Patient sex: F
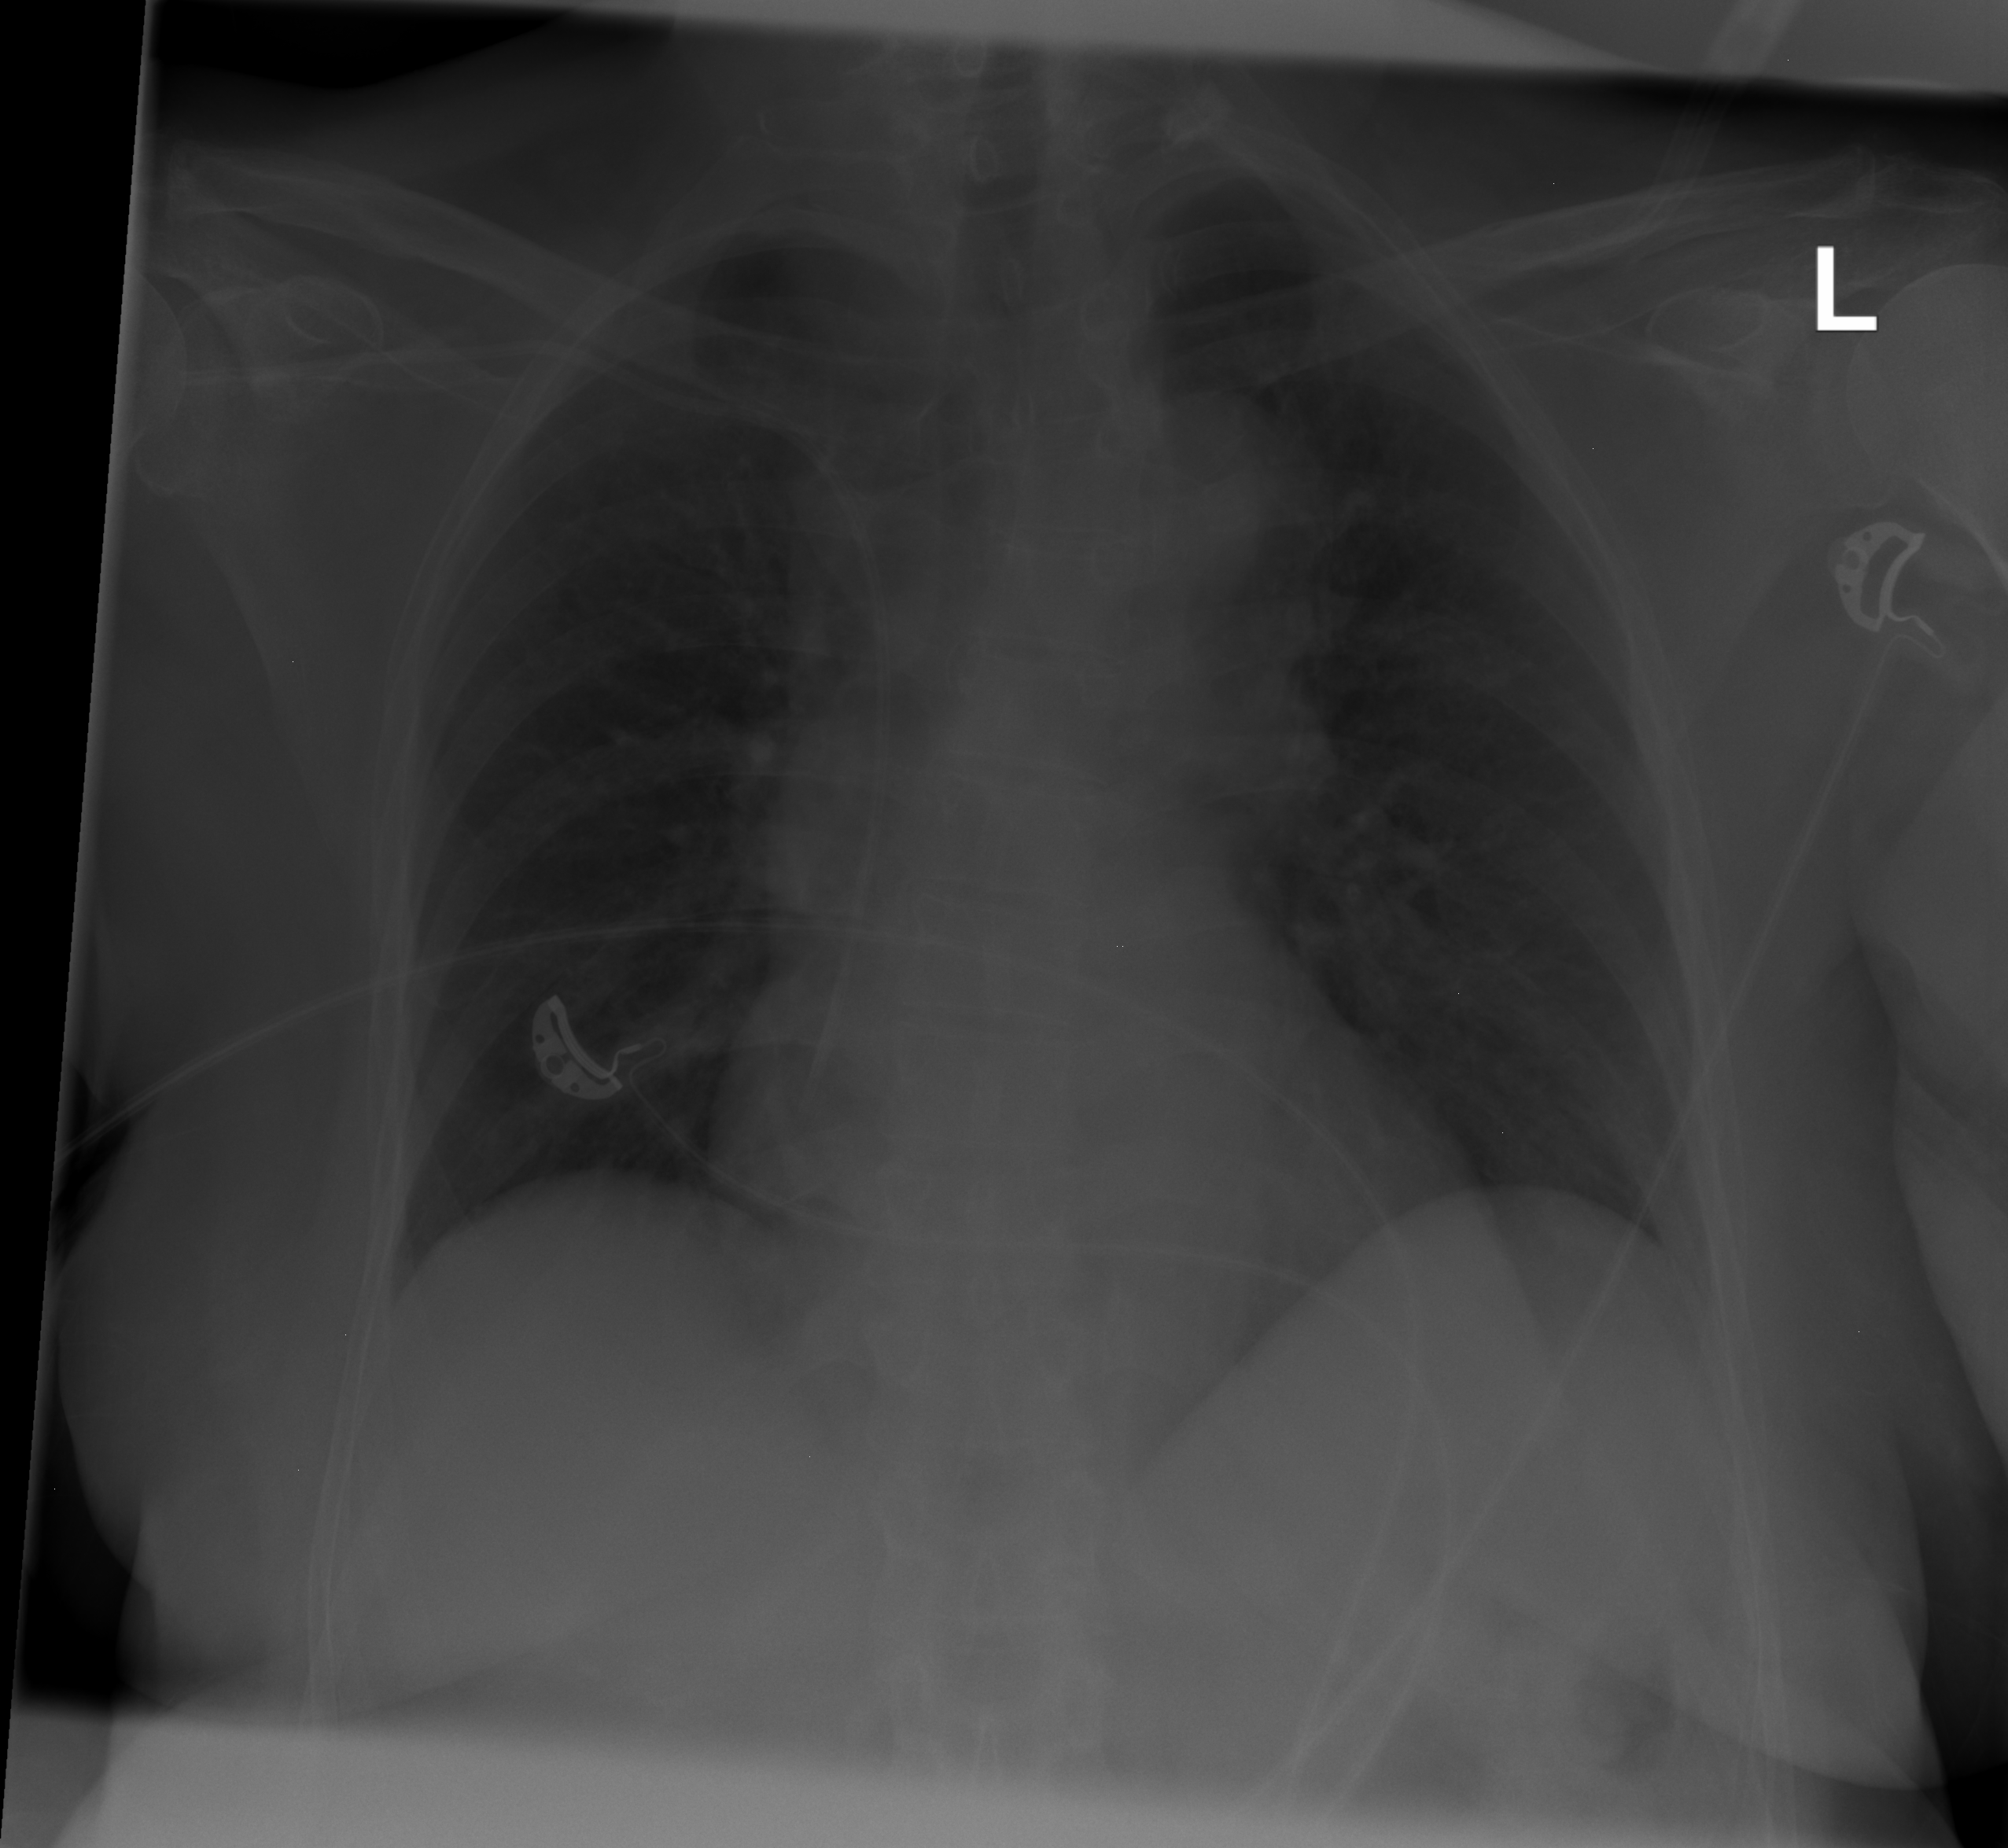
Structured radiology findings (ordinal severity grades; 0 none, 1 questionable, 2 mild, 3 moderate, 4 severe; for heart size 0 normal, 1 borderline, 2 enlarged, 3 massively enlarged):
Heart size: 0
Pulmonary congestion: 2
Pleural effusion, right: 0
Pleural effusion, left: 0
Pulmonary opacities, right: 0
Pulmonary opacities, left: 0
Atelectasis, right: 0
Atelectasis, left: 0